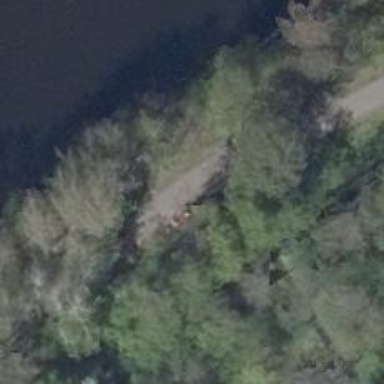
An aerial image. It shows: Path over bridge with asphalt surface.